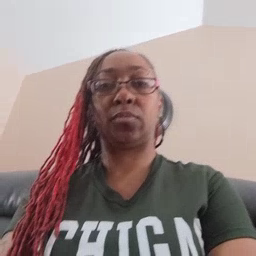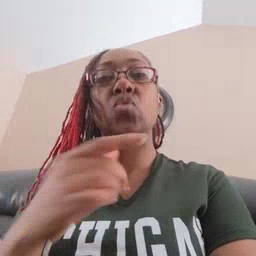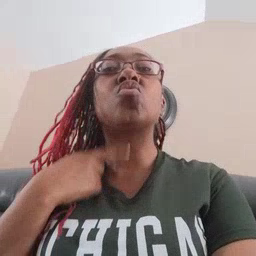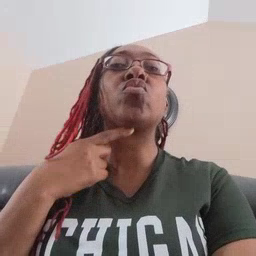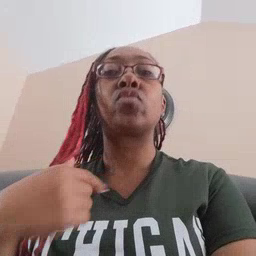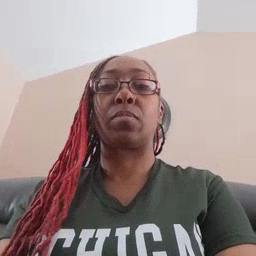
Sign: thirsty